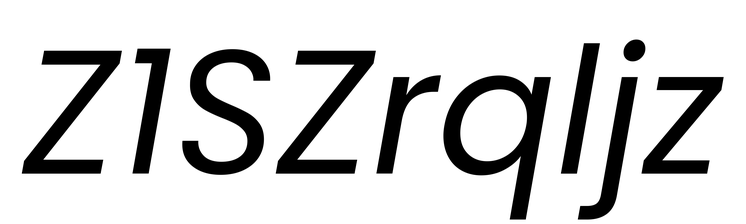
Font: Poppins-Italic